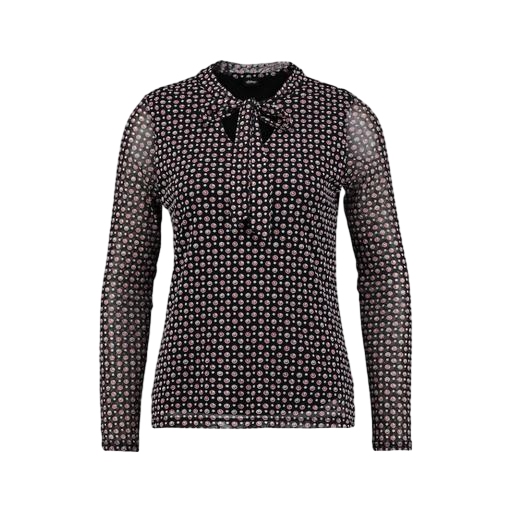
black pussy-bow floral-print blouse, black geo-print t-shirt only macy, black petite printed mock-neck top only macy, white background